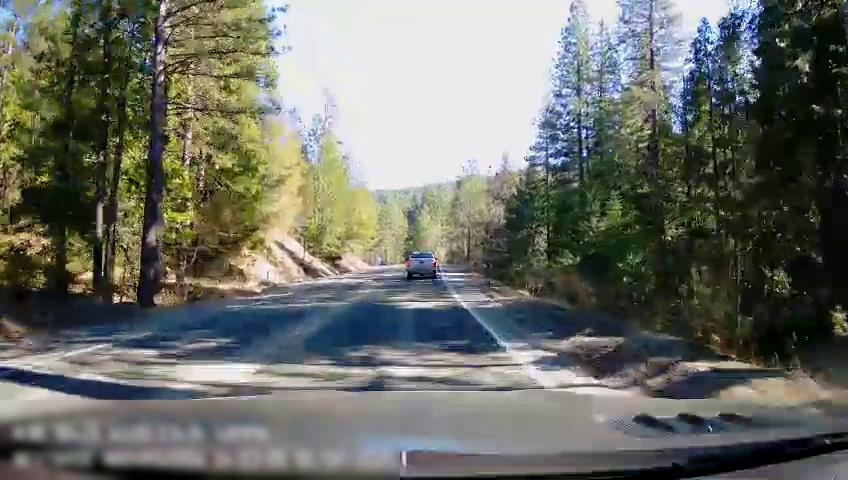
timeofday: Day
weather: Sunny
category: Drivable Space
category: Vehicles | Truck
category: Lanes | Opposite Lane
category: Lanes | Opposite Lane
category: Lanes | Current Lane
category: Lanes | Current Lane